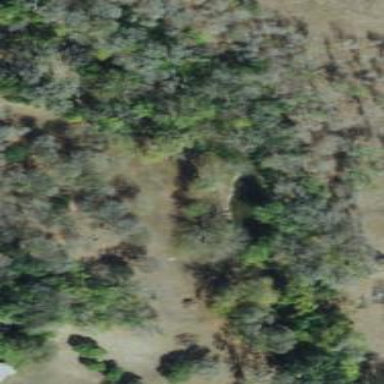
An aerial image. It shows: Area covered in scrub vegetation.